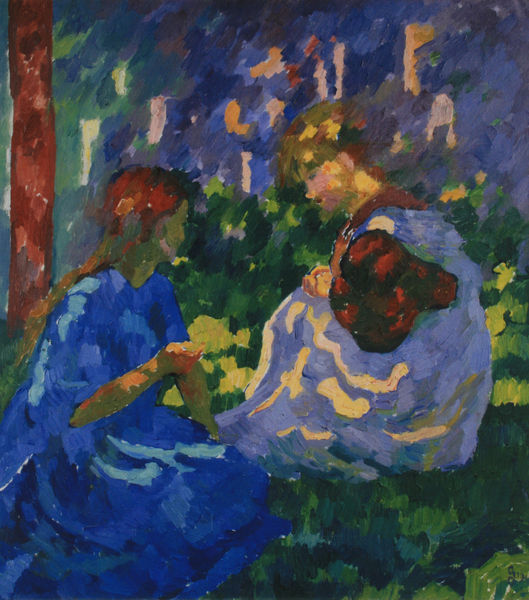
Titel: Luce e ombra II, Sonnenflecken
Künstler: Giovanni Giacometti
Standort: Chur
Institution: Bündner Kunstmuseum
Schlagwörter: baum, blau, grün, impressionismus, mädchen, braun, kleid, rot, wiese, arme, hände, baumstamm, haare, kinder, farben, blue, men, oil, people, red, robes, white, women, arm, black, chat, conversation, dress, dresses, duktus, expressionism, face, figurative, figures, friends, girls, green, hair, ladies, modern, nose, painting, robe, seated, sit, sitting, skirt, sleeve, talk, talking, woman, yellow, blanket, flowers, picture, pink, two, brown, plant, unscharf, hand, natur, wood, man, sky, tree, ear, field, girl, head, jumper, landscape, nature, orange, red hair, young, summer, sun, trees, boy, child, forest, grass, light, bushes, garden, plants, drawing, brush strokes, color, dappled, impressionism, shadow, beard, couple, blond, youth, children, abstract, bright, happy, love, sunlight, sunny, sunshine, monet, park, spring, arms, cape, clothes, leaves, trunk, ductus, buildings, lawn, art, colorful, colors, ground, gras, yello, impressionist, long, long hair, redhead, blue dress, outdoors, forrest, resting, shade, baby, colour, paint, impressionistic, kids, blurred, blurry, clothing, lovers, bucolic, mosaic, peopl, impression, strokes, two girls, stem, blonde, woods, picnic, pointalism, blood, infant, hug, sadness, mone, brushwork, log, s, man and woman, hait, clothe, plait, fauvism, bark, painterly, smock, friendship, tree trunk, paiting, w, cobalt, blot, poetic landscape, double portrait, meadows, sureal, fild, yeloow, seila, abstracionism, focal, chatting, blond hair, treebark, woodsw, siblings, 2 girls, expressiv, coarse, jesterblue, heavy strokes, ss, gorl, impressionst, woiman